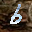
Label: 6